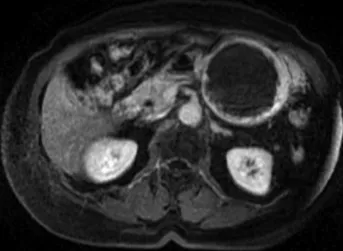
Gadolinium-enhanced abdominal MRI. There is a smooth-surfaced tumor of 70 x 70 mm at the lesser curvature of the middle stomach and almost all parts of the tumor had a high intensity on T2WI. The submucosal tumor had relocated to the original position.
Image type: radiology (mri)